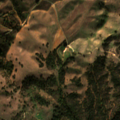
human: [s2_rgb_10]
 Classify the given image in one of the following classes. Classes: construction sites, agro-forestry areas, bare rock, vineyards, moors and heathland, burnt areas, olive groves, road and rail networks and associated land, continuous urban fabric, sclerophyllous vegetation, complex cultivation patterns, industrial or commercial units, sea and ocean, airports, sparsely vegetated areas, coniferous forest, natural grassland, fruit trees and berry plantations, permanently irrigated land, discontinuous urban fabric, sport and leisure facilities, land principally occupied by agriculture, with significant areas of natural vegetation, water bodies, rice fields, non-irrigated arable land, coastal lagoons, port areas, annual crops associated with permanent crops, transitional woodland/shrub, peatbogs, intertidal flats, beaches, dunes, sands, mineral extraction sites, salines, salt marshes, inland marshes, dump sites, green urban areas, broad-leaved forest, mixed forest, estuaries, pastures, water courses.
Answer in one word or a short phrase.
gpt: non-irrigated arable land, broad-leaved forest